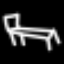
Label: bed